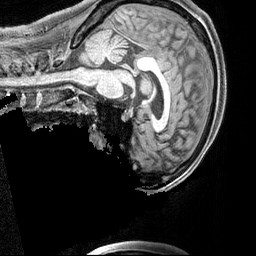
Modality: T1w
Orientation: sagittal